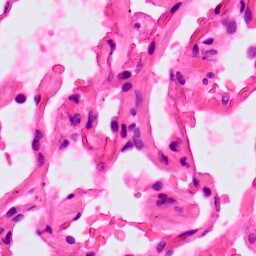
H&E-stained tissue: Lung